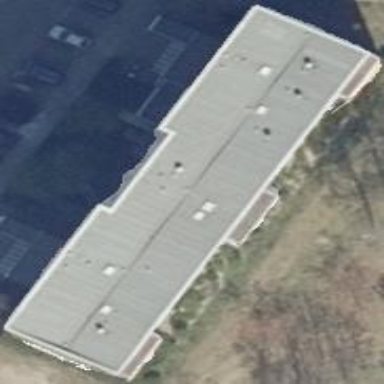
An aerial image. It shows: Flat-roofed apartment building.